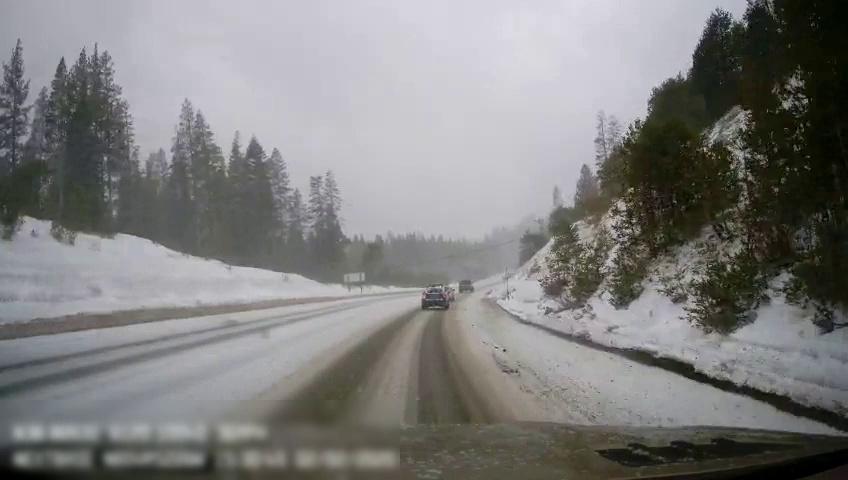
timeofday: Day
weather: Snowy
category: Drivable Space
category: Vehicles | SUV
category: Vehicles | Car
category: Vehicles | SUV